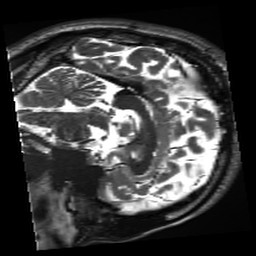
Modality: inplaneT2
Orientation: sagittal
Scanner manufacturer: siemens
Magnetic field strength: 3 T
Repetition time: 11 s
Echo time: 0.059 s